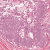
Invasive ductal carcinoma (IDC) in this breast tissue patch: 0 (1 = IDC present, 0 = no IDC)